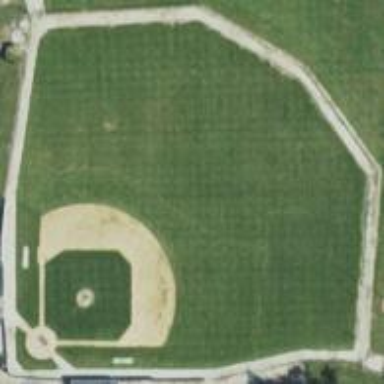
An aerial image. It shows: Baseball pitch for leisure land activities.